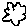
Label: cloud